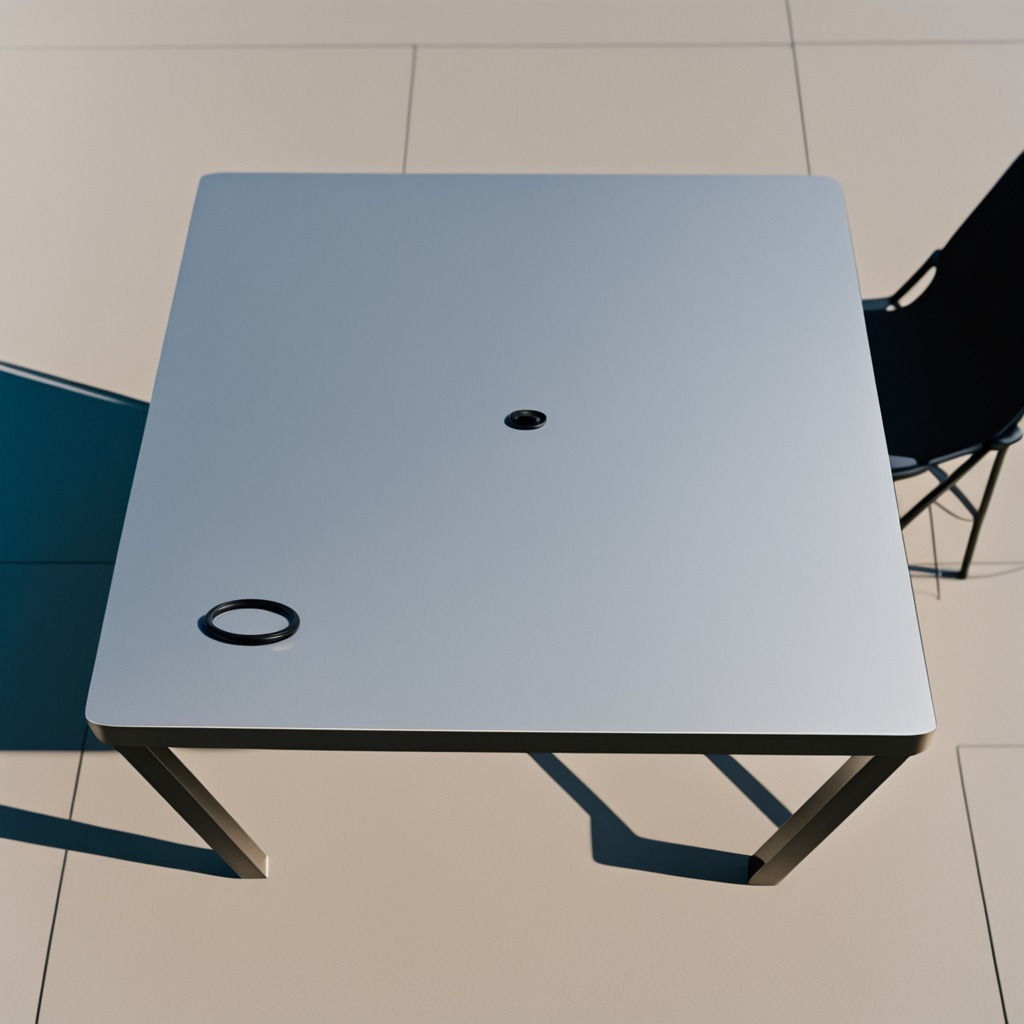
A rubber O-ring is lying on a table in a temporary outdoor tool station.